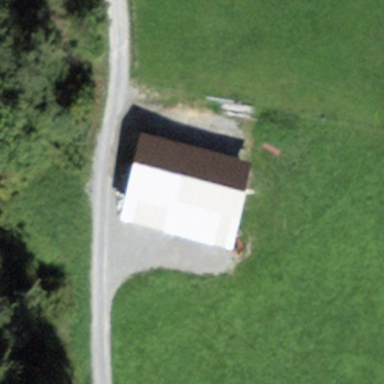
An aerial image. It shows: Barn.